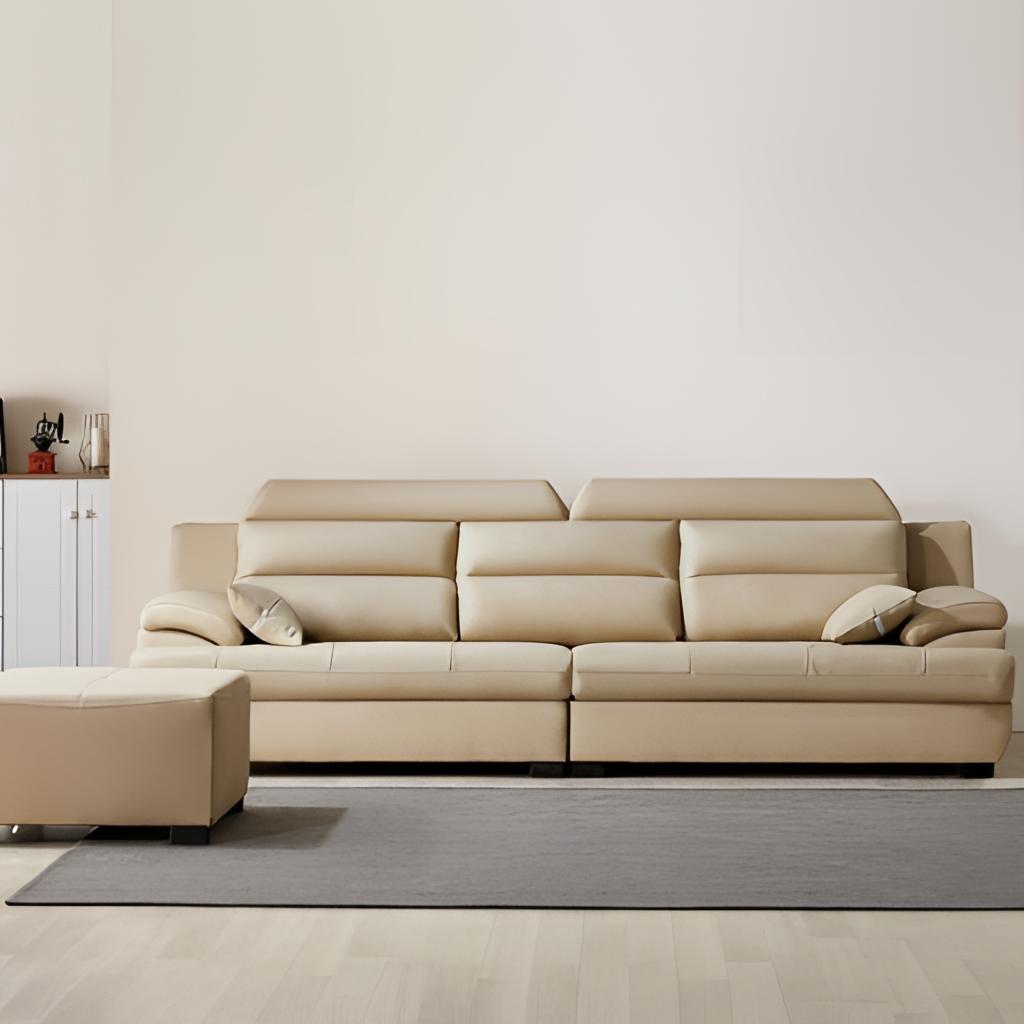
living room, leather sofa, wood flooring, with plank pattern, minimalist, cream paint wallpaper, with solid pattern